Aerial crown-view tile of a tropical tree (Barro Colorado Island, Panama), acquired 20241014:
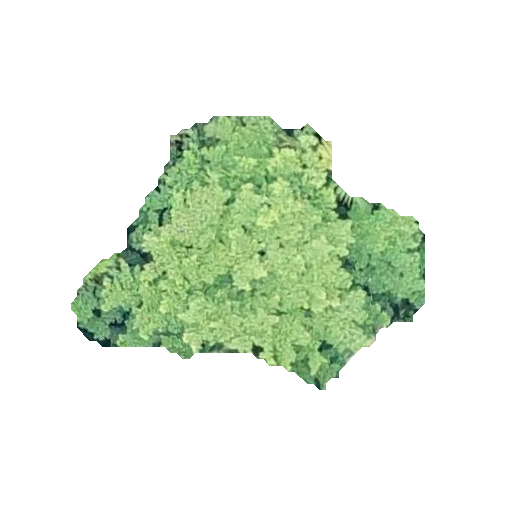
Species: Guapira myrtiflora
GBIF accepted scientific name: Guapira myrtiflora
Crown area: 93.967 m²